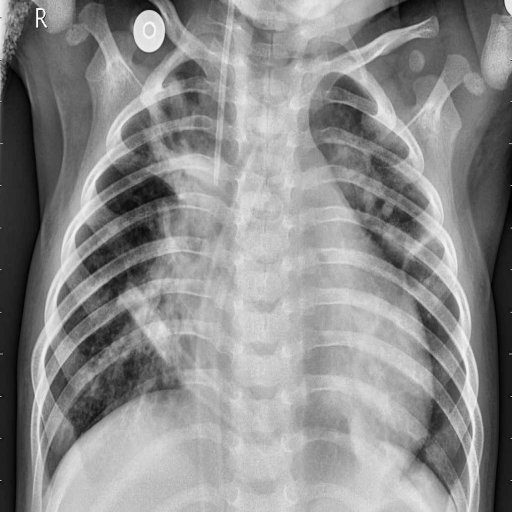
Finding: PNEUMONIA